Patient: sex M, age 79
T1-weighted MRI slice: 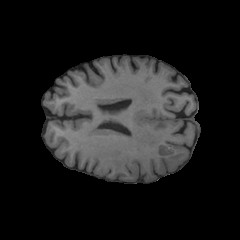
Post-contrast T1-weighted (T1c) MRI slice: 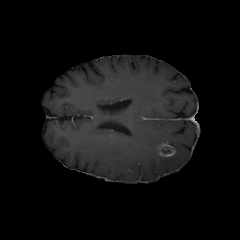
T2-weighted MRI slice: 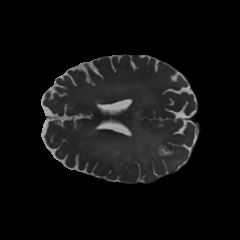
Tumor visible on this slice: yes
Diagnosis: Glioblastoma, IDH-wildtype
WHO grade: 4